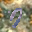
Label: 7